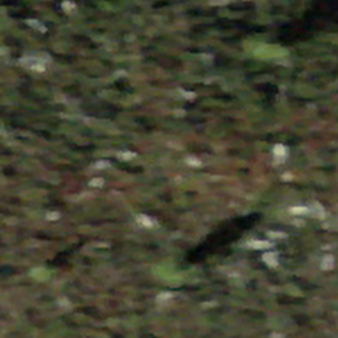
Label: other